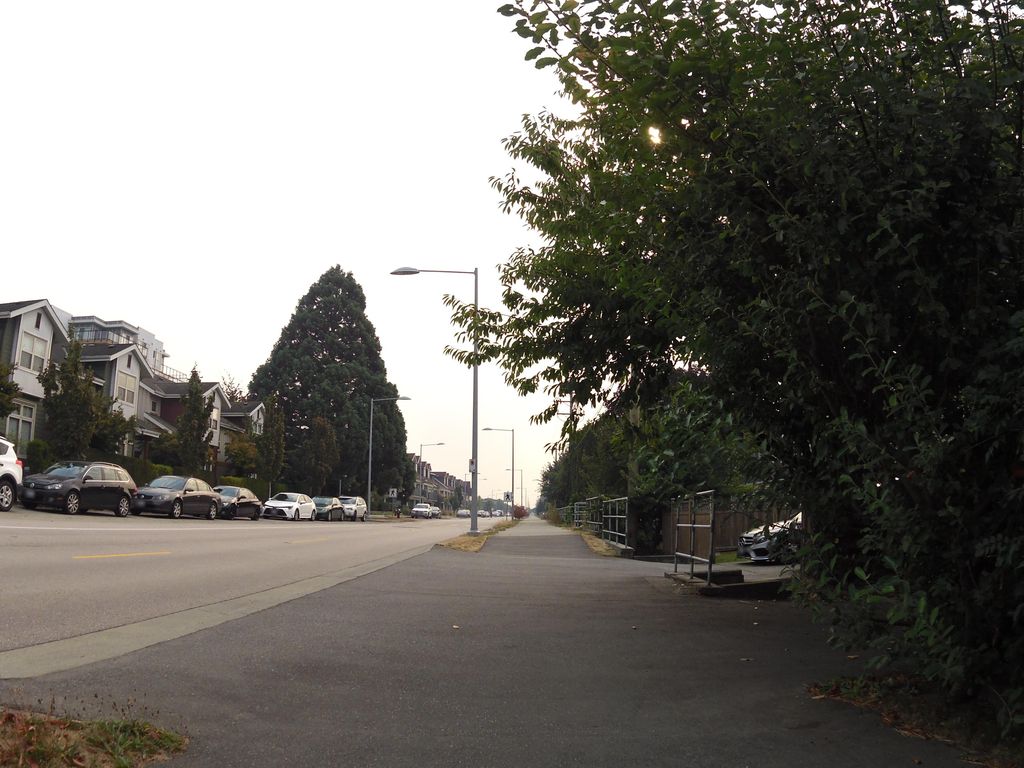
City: vancouver